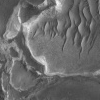
Atmospheric dust classification: not_dusty